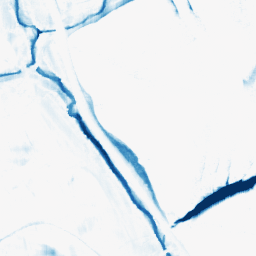
Category: morphological
Decomposition family: morphological_rect
Decomposition parameters: operation: closing
width: 10
height: 20
Upsampling method: sinc_hamming
Upsampling parameters: scale: 2
kernel_size: 16
Upsampling scale: 2